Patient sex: M
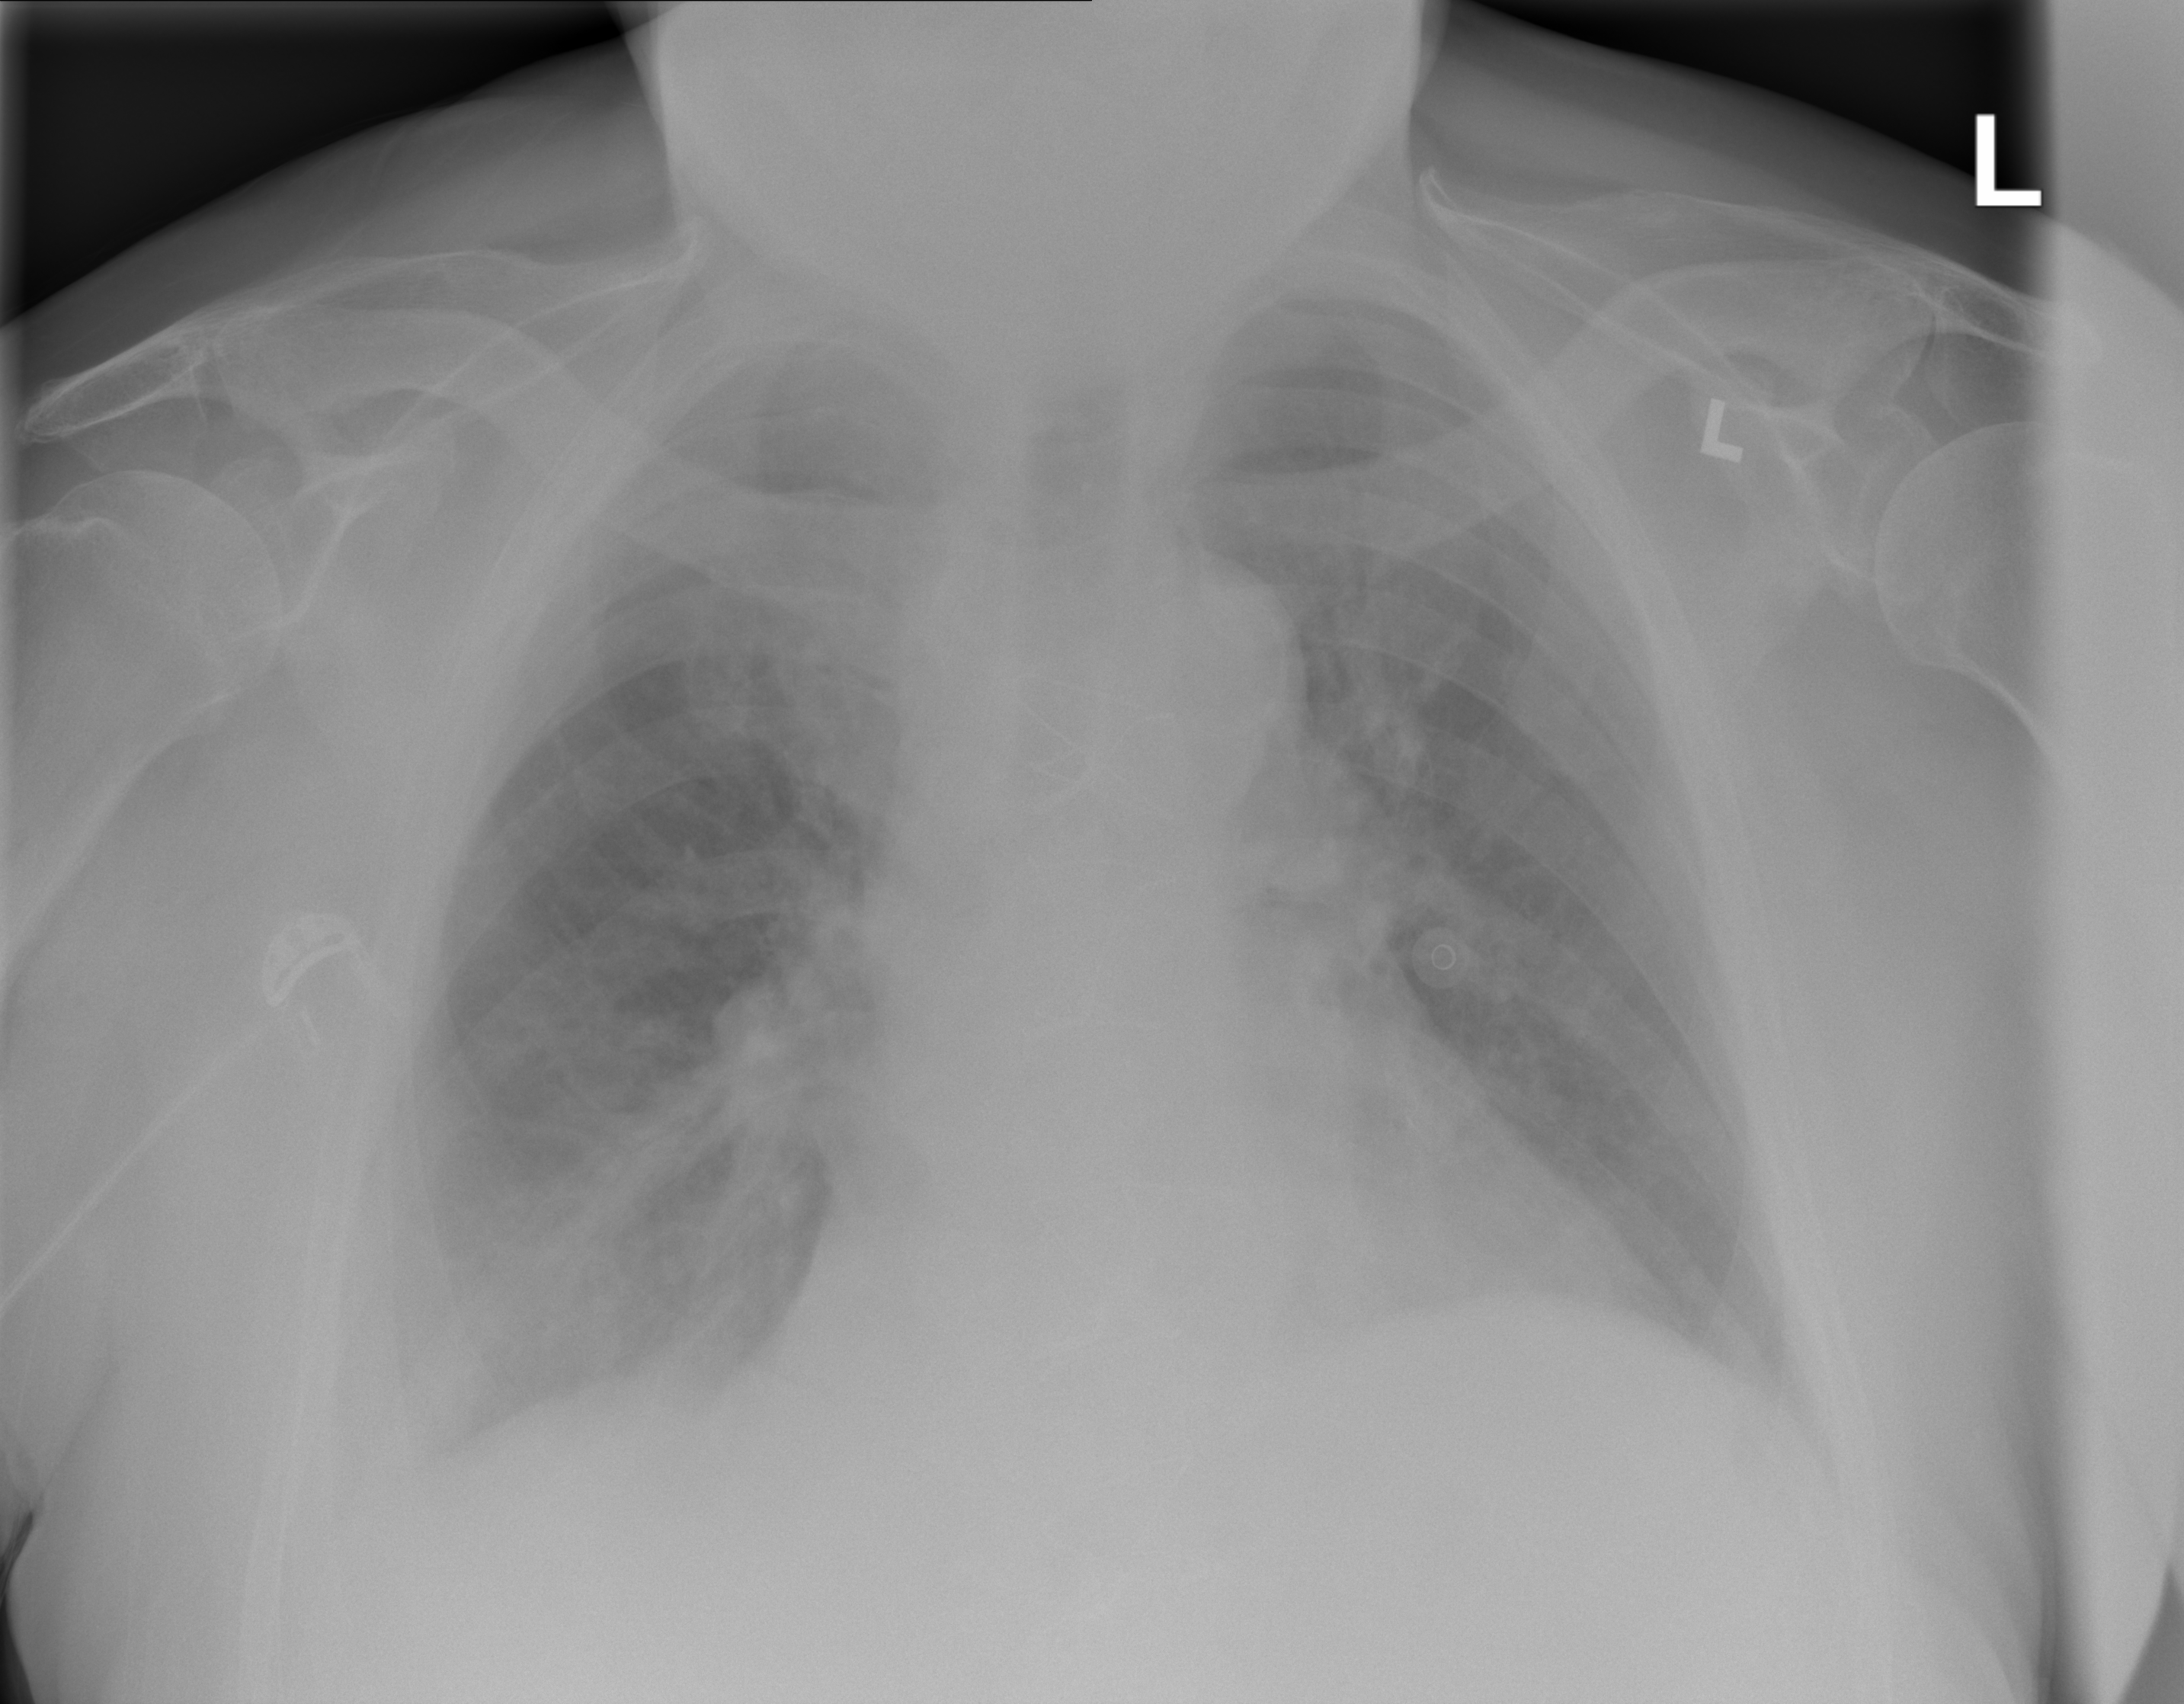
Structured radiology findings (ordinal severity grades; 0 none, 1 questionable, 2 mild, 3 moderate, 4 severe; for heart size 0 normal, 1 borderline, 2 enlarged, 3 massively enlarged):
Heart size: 2
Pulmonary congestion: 2
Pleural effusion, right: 2
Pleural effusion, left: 0
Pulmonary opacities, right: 2
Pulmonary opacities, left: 2
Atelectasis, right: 2
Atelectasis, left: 0